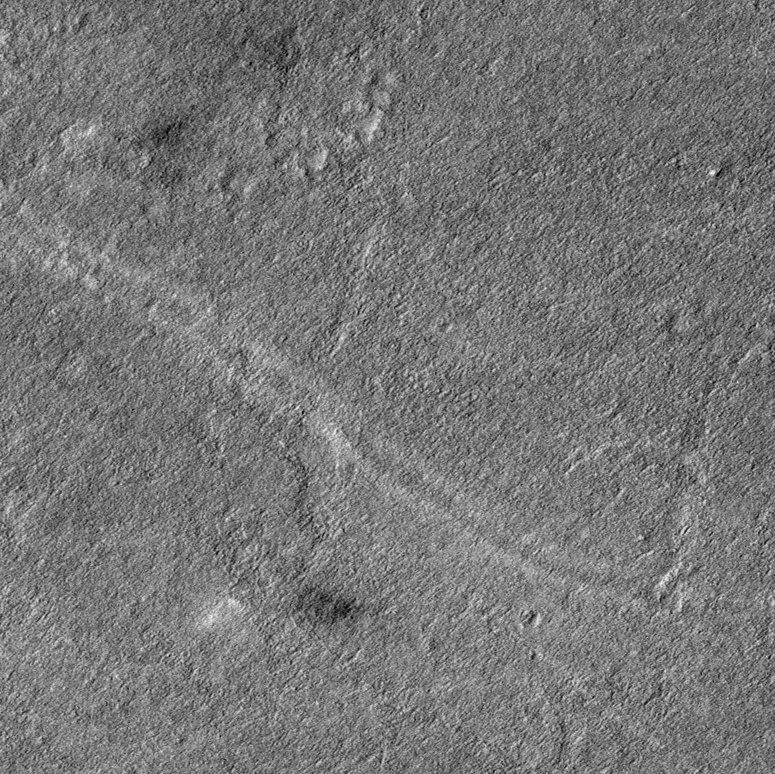
Label: dustdevil